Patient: sex M, age 37
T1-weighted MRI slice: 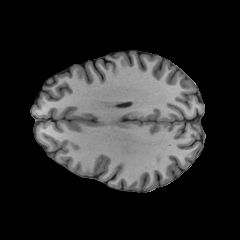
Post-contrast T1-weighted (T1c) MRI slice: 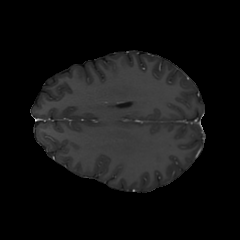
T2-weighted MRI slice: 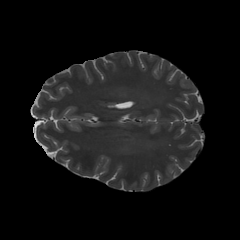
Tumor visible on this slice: no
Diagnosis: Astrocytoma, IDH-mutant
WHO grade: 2